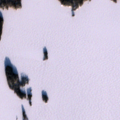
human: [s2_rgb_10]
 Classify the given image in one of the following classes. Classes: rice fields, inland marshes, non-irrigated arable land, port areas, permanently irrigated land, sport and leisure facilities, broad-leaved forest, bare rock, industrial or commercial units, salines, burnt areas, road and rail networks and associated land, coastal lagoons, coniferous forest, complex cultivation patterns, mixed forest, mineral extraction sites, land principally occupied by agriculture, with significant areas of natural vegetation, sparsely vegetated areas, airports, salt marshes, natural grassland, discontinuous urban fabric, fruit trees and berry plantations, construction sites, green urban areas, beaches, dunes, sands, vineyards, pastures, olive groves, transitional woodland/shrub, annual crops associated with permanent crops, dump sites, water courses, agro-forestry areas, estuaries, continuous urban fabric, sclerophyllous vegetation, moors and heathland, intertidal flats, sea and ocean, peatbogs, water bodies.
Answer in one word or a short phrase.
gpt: coniferous forest, mixed forest, water bodies